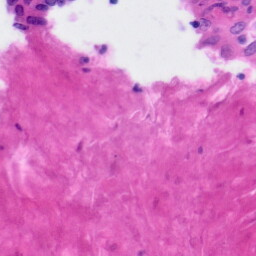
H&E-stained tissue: Tonsil